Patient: sex M, age 48
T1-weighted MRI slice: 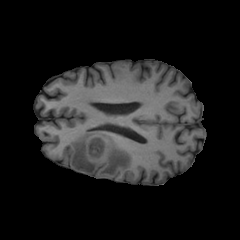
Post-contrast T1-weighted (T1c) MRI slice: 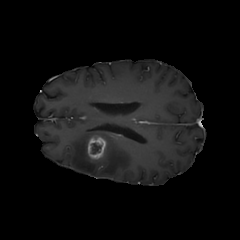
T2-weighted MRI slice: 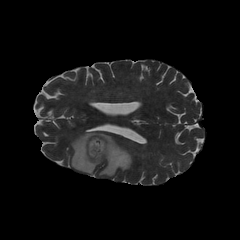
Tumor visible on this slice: yes
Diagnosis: Glioblastoma, IDH-wildtype
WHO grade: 4